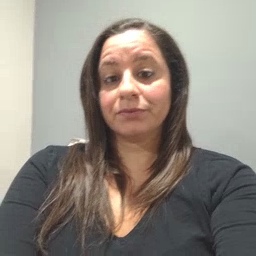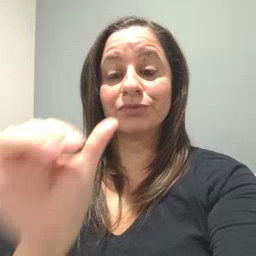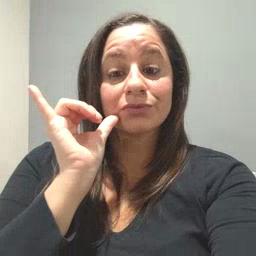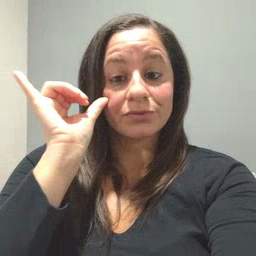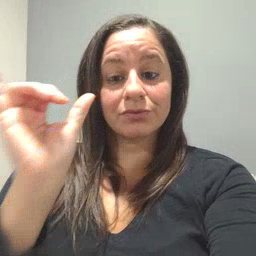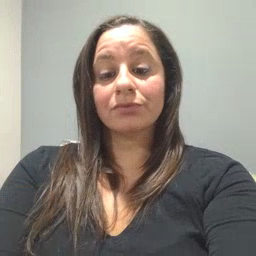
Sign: yesterday